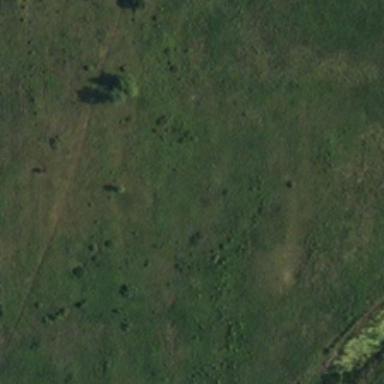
Several green trees are scattered in a piece of green meadow .